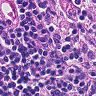
Metastatic tissue present: no